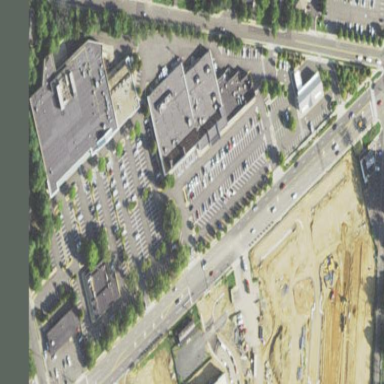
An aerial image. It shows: Retail area.